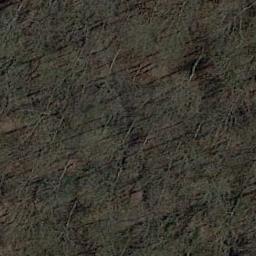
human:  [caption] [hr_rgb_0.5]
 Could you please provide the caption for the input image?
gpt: Many withered trees are in a forest .

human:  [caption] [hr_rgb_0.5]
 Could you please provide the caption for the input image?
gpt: The forest is on the bare land .

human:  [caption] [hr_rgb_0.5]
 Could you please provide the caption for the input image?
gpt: A sparse forest with some withered trees .

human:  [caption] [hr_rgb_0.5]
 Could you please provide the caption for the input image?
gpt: This is a dense forest .

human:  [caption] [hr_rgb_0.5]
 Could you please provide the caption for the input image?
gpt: The forest has some sparse green trees randomly arranged and the forest soil is deep yellow .